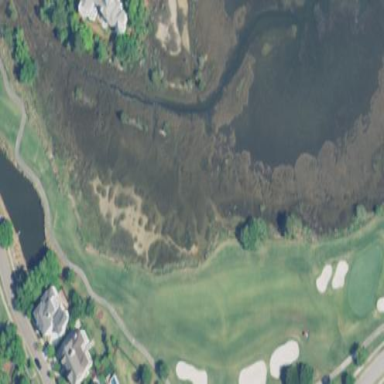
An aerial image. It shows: Area with grass used as rough in golf course.